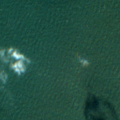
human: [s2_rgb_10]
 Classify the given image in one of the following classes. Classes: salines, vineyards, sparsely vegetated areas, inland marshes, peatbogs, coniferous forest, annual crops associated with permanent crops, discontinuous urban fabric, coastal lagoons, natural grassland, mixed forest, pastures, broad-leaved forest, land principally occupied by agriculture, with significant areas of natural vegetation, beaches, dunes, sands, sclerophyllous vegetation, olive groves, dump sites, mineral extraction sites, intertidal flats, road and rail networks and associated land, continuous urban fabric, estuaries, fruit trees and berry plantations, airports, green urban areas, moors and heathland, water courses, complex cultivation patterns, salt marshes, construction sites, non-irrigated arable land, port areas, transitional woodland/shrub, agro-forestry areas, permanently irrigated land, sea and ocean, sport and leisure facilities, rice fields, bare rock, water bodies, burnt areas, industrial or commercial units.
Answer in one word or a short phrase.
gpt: sea and ocean